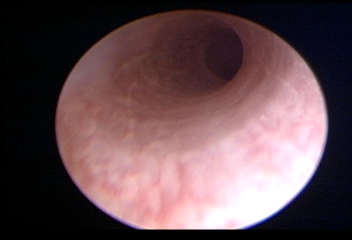
Modality: WLC
Class: Normal mucosa
Bladder cancer association: No